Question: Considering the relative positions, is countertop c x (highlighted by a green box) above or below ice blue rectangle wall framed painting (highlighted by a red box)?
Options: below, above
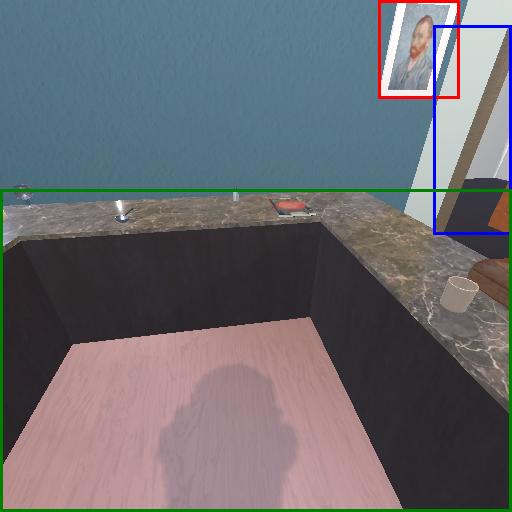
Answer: below